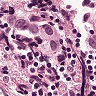
Metastatic tissue present: yes